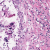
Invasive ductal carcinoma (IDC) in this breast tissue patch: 0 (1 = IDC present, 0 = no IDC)